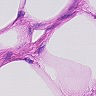
Metastatic tissue present: no